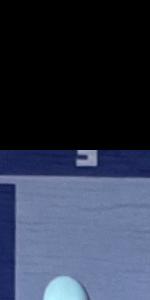
Label: Empty